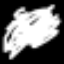
Label: squiggle